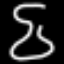
Label: hourglass